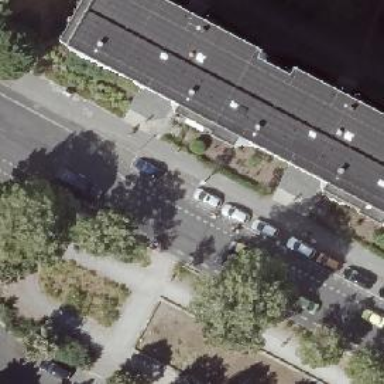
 there is asphalt sidewalk and parking lane."